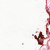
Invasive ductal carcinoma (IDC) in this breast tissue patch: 0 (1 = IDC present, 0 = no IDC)